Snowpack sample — Snodgrass Mountain, Crested Butte, Colorado (2/4/25, 12:06 PM MST)
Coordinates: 38.923, -106.968
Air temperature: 35 °F
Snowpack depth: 80 cm
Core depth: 60 cm
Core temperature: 32 °F
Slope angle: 14°, slope face: 78°
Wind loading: low
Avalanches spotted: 0
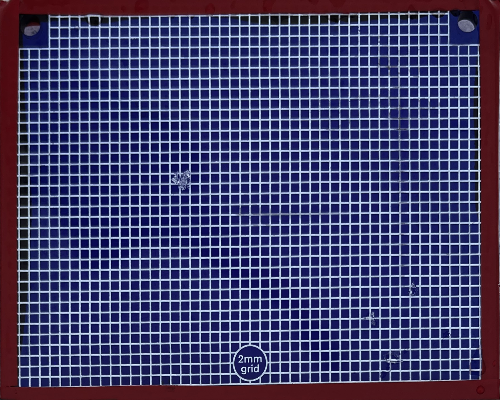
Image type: profile
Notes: No avalanches nearby, unusually warm weather for the last month reported by residents, Collected 25 yards from treeline